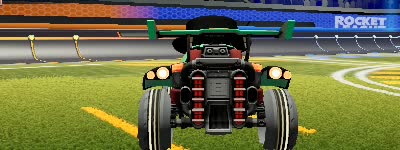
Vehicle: octane